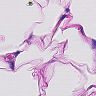
Metastatic tissue present: no